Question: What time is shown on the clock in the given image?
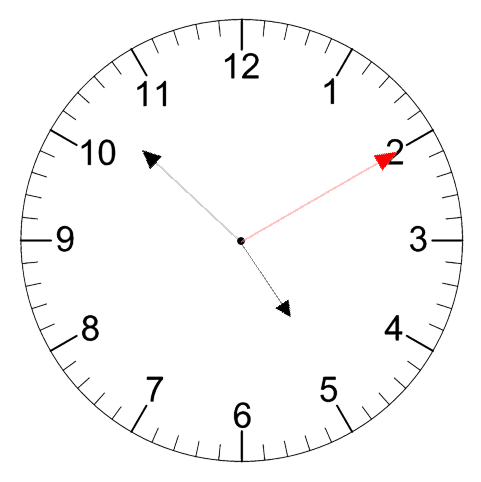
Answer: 04:52:10